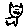
Label: cat